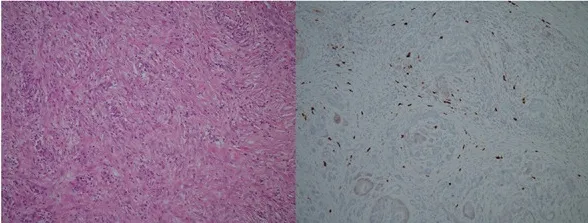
Histologic examination showing chronic pancreatitis with storiform fibrosis and infiltration of IgG4-positive cells.
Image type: pathology (h&e)